如图，矩形纸片$ABCD$中，$AB=6$，$BC=8$，点$E$、$F$分别是边$AD$、$BC$上的动点，将纸片$ABCD$沿$EF$折叠，使点$D$的对应点$D'$在边$BC$上，点$C$的对应点为$C'$，则$CF$的最大值为\underline{\quad\quad}．

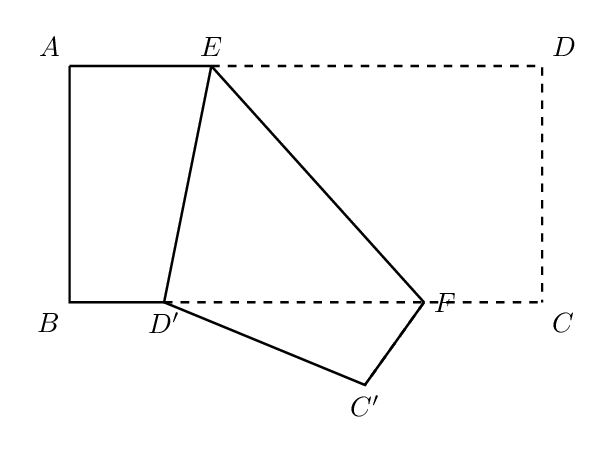
【解答】
\vspace{0.5cm}
\noindent\textbf{【答案】$\dfrac{7}{4}$}

\vspace{0.5cm}
\noindent\textbf{【详解】解：当$B$与$D'$重合时，$CF$最大，此时$E$在$BD$的垂直平分线上，如图：}

\noindent\textbf{矩形纸片$ABCD$中，$AB=6$，$BC=8$，}
\noindent\textbf{$\therefore BD = \sqrt{AB^2 + BC^2} = 10$，}
\noindent\textbf{$\therefore OB = \dfrac{1}{2}BD = 5$，}
\noindent\textbf{$\because \angle BOF = 90^\circ = \angle C$，$\angle CBD = \angle OBF$，}
\noindent\textbf{$\therefore \triangle BOF \backsim \triangle BCD$，}
\noindent\textbf{$\therefore \dfrac{BO}{BC} = \dfrac{BF}{BD}$，即$\dfrac{5}{8} = \dfrac{BF}{10}$，}
\noindent\textbf{$\therefore BF = \dfrac{25}{4}$，}
\noindent\textbf{$\therefore CF = BC - BF = 8 - \dfrac{25}{4} = \dfrac{7}{4}$．}
\noindent\textbf{故答案为：$\dfrac{7}{4}$．}
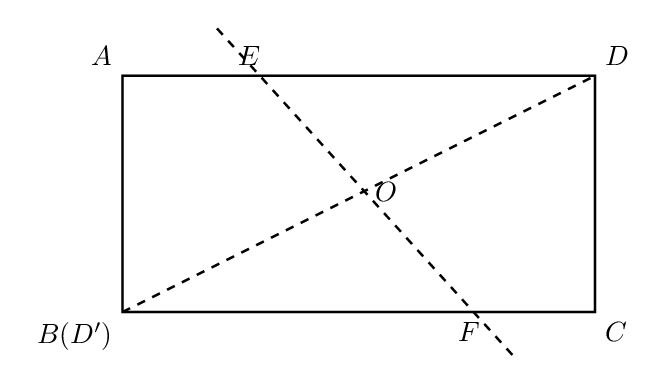